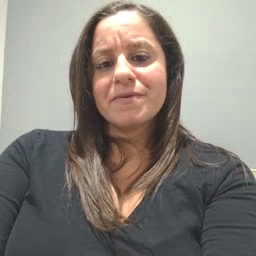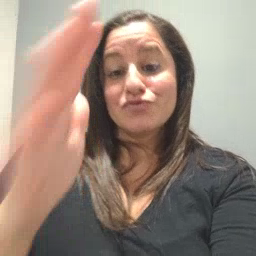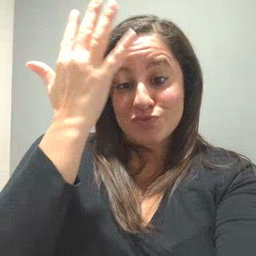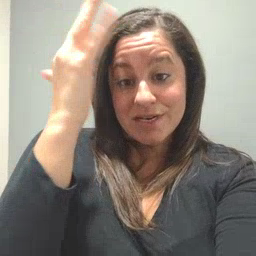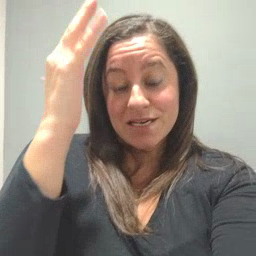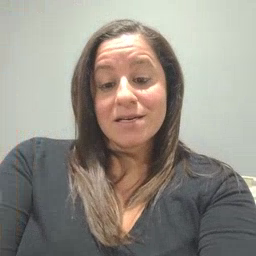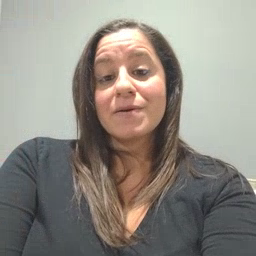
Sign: tree